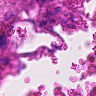
Metastatic tissue present: no